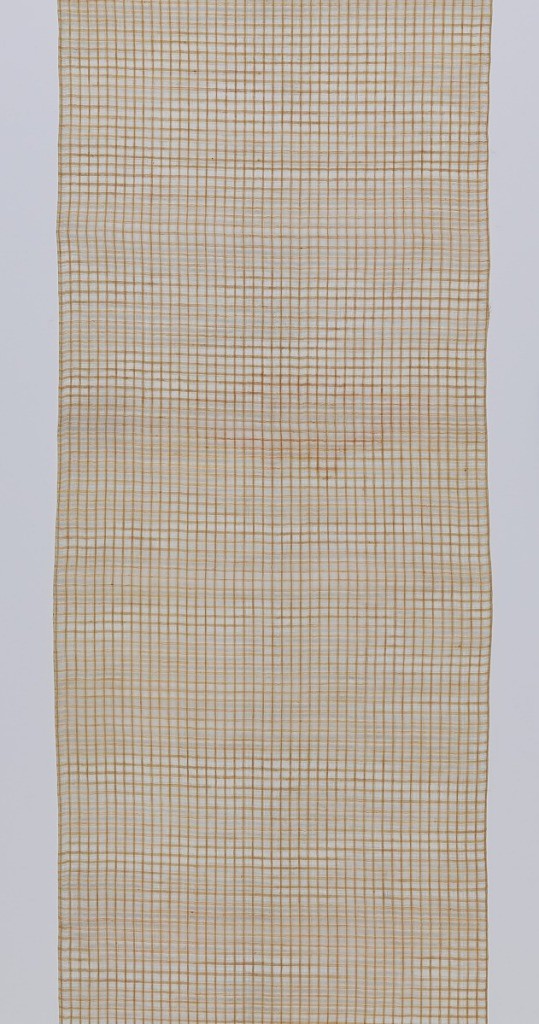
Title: Textile
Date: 19th century
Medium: piña (pineapple) fiber, cotton Technique: plain weave
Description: Sheer white pineapple fiber ground with a check of orange cotton outlined with white cotton.